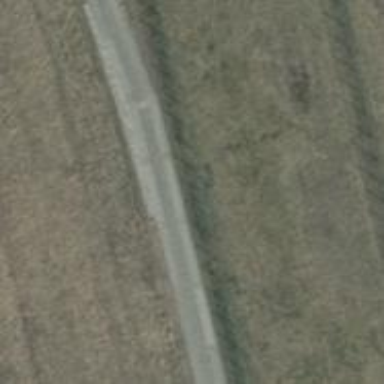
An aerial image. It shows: Unclassified road.